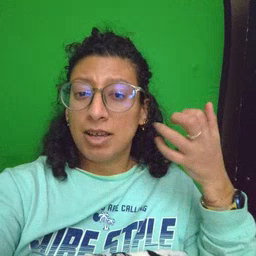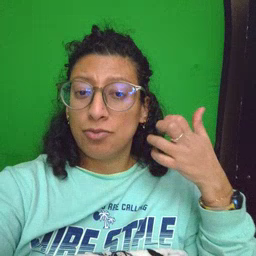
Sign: tiger